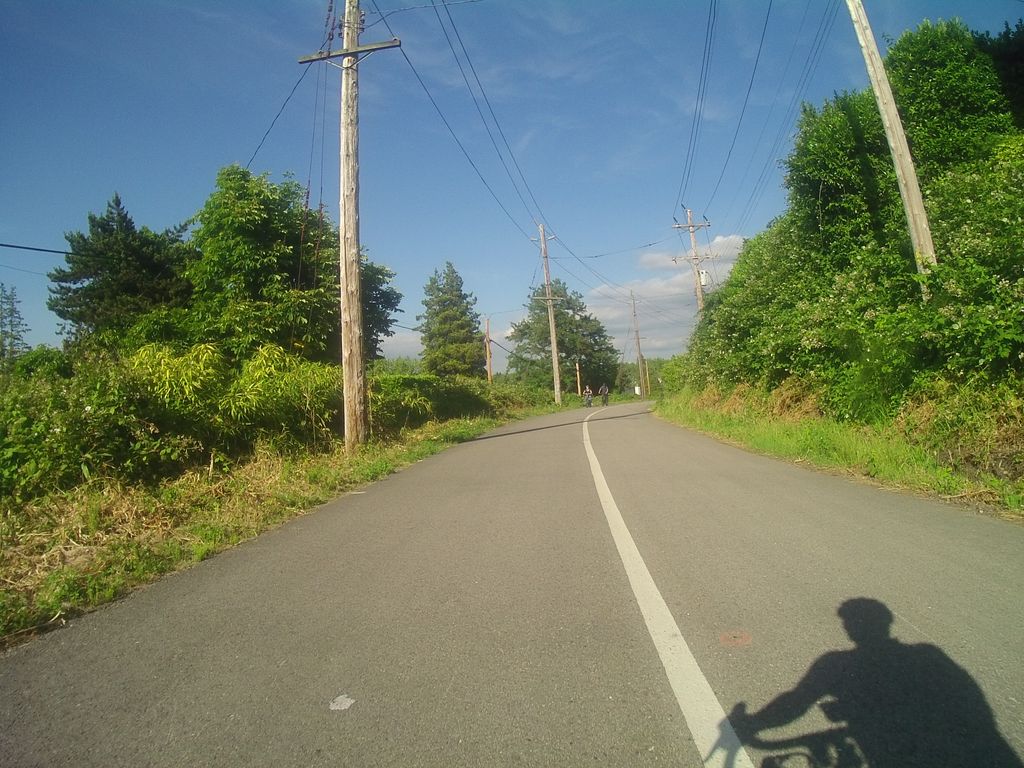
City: vancouver